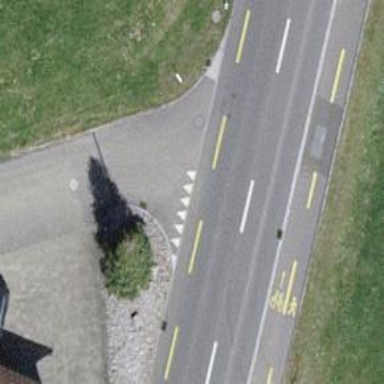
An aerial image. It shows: Secondary road with designated cycle lane.